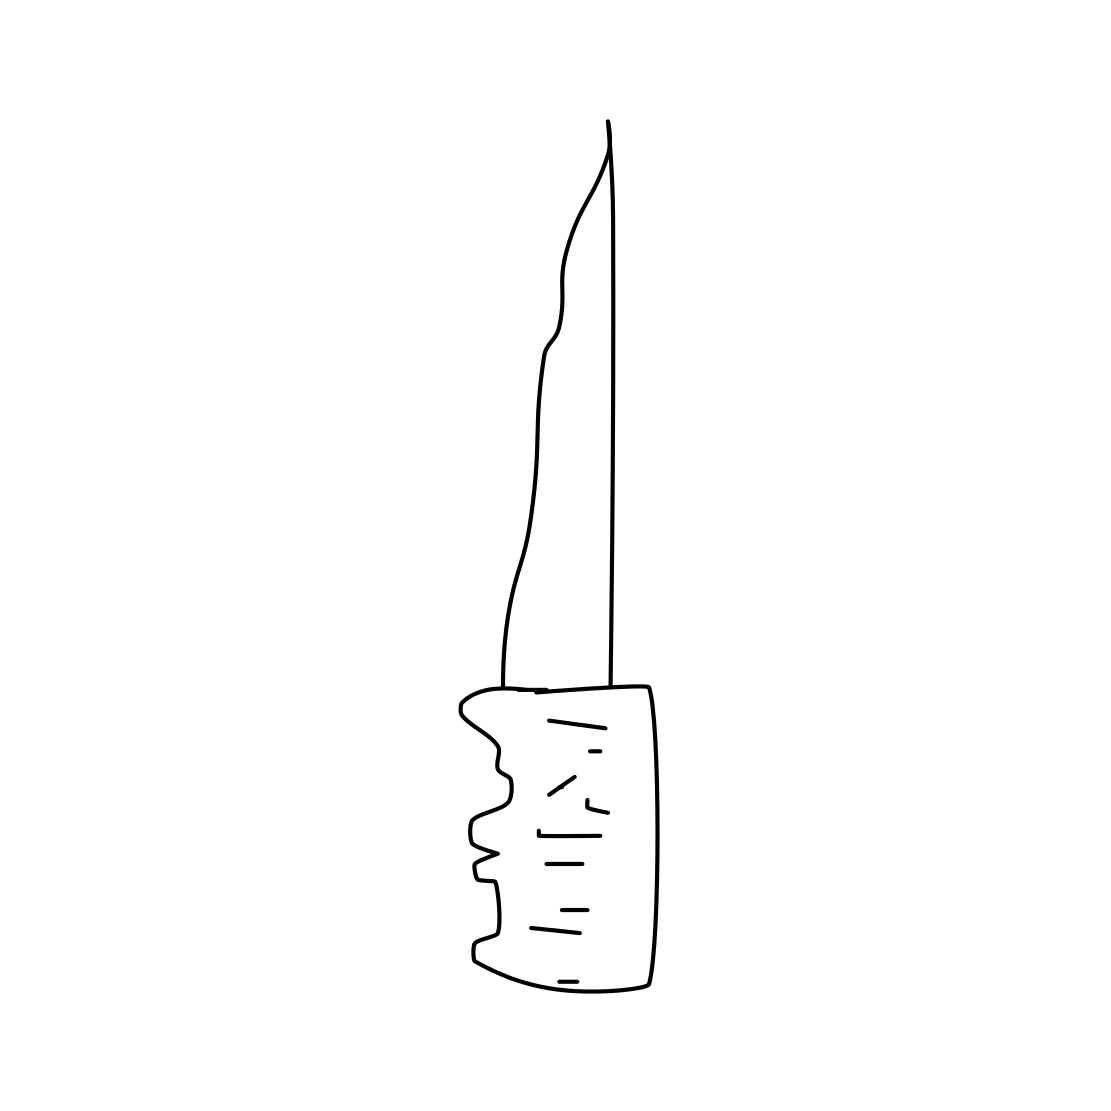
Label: knife